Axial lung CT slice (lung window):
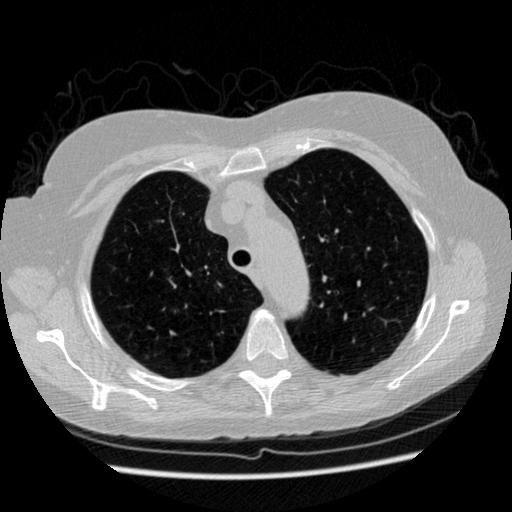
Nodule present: no